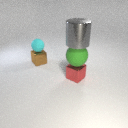
small brown metal cube below small cyan rubber sphere